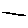
Label: line